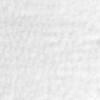
Label: no_change